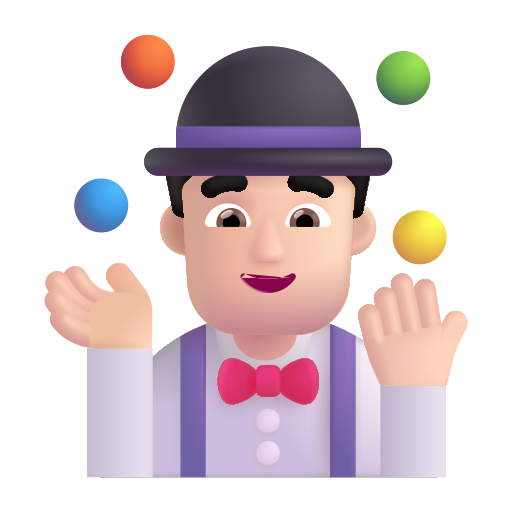
man juggling color light